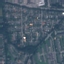
Land use / land cover class: Residential